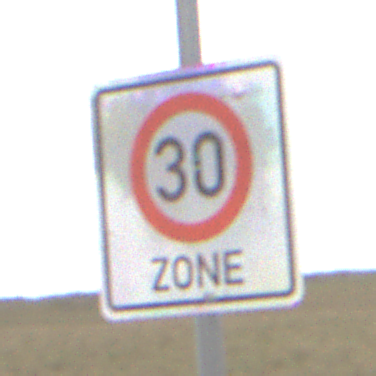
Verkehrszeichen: BeginnZone30
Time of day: Midday
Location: Outdoor (Nature)
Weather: PartlyCloudy
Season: NotSpecified
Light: Natural